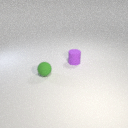
small purple rubber cylinder to the right of small green rubber sphere